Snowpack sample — Buffalo Mountain, Silverthorne, Colorado, USA (1/25/25, 10:11 AM MST)
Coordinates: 39.6222, -106.1139
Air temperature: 22 °F
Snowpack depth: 110 cm
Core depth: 20 cm
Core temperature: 48.2 °F
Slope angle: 12°, slope face: 102°
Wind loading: high
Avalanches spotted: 0
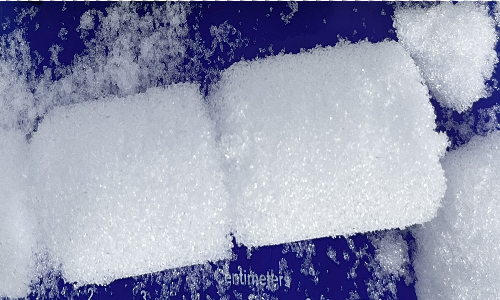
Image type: core
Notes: No avalanches nearby, collected on the outskirts of a fire break 15 meters from the treeline, on way to Buffalo and Red Mountain